Question: I have an app on Facebook (we'll call it 'mygame'), connected with an Android game I'm developing.
In this mobile app, I want to let users to share their scores after a match. For this, I've considered the use of <URL>.
The first thing I've done is to create an action, "Play" and an object "Match", this one with an integer property named "score".
After that, I've created my first story in the form "Play a Match" using the relative button "Add custom story".
all the generated examples don't show a preview, instead a red message appears, 'Unable to Generate Story'.
This problem was previously treated on Stackoverflow, and the cause was related to the fact that "<URL>.
That should not be true in my case, because if I open the <URL> I can see two auto-generated Match objects. Does Facebook try to generate example stories from those records?
If not (or even true), what's the problem?
SOLVED, SEE ANSWERS: on Android, simply, I can't test this story due to an exception that says 'com.facebook.FacebookException: Failed to generate preview for user.'.
The method I've used to show a Facebook Dialog with the details of this "played match" is the one described here: <URL>
In my app, the code is the following:
'''
OpenGraphObject setObj = OpenGraphObject.Factory.createForPost("mygame:match");
setObj.setProperty("score", set.getThisUserScore());
setObj.setProperty("title", set.getType().getDisplayString());
setObj.setProperty("url", "http://www.mygame.com");
setObj.setProperty("description", "Can you beat me?");
OpenGraphAction action = GraphObject.Factory.create(OpenGraphAction.class);
action.setType("mygame:play");
action.setProperty("match", setObj);
FacebookDialog shareDialog = new FacebookDialog.OpenGraphActionDialogBuilder(activity, action, "match").build();
activity.getUiHelper().trackPendingDialogCall(shareDialog.present());
'''
Once called, the Dialog appears on my device, but it closes itself after one second, throwing the exception.
I really can't focus on where the problem is (I'm trying to implement the simplest way of sharing stories). Are these two problems connected?
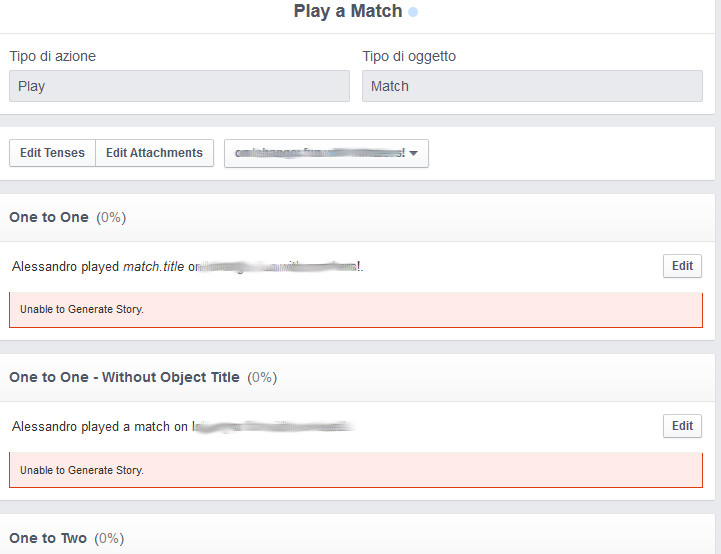
Answer: I've solved the second problem about the 'FacebookException'!
There's a wrong line:
'''
setObj.setProperty("score", set.getThisUserScore());
'''
Being "score" a custom property, the line must be replaced by:
'''
setObj.getData().setProperty("score", set.getThisUserScore());
'''
Note that I had to search deeply in the <URL> to find this...